This time-frequency spectrogram was computed from a bearing vibration snapshot; brighter regions carry more energy. Determine the bearing's health state. Answer with exactly one of: normal, inner_race, outer_race, ball.
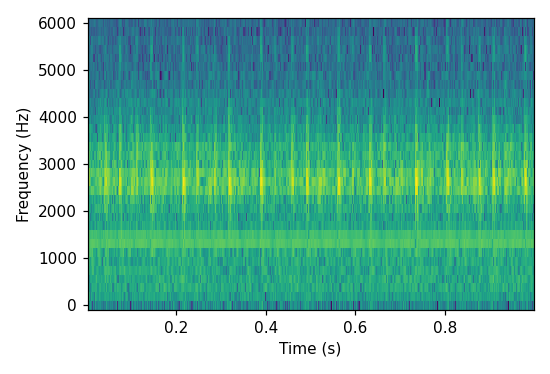
Answer: inner_race